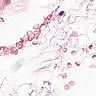
Metastatic tissue present: no